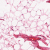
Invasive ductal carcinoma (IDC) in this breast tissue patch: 0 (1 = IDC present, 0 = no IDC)